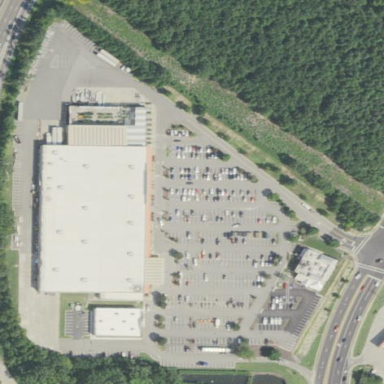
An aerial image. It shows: Retail area.